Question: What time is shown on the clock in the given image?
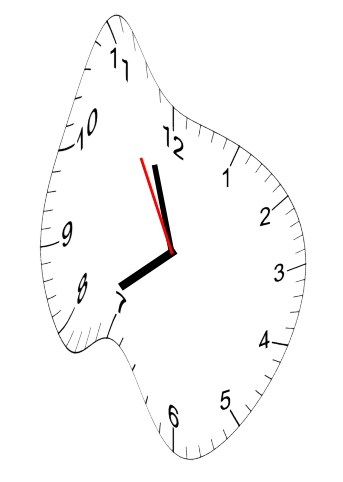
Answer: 07:56:55